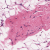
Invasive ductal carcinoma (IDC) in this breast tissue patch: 0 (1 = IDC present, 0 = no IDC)